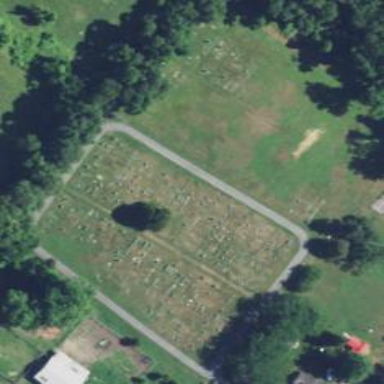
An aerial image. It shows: Cemetery.